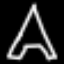
Label: The Eiffel Tower